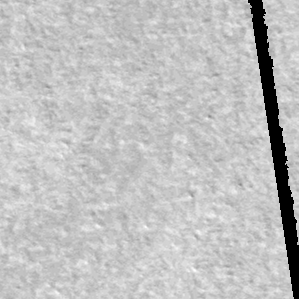
Label: frost